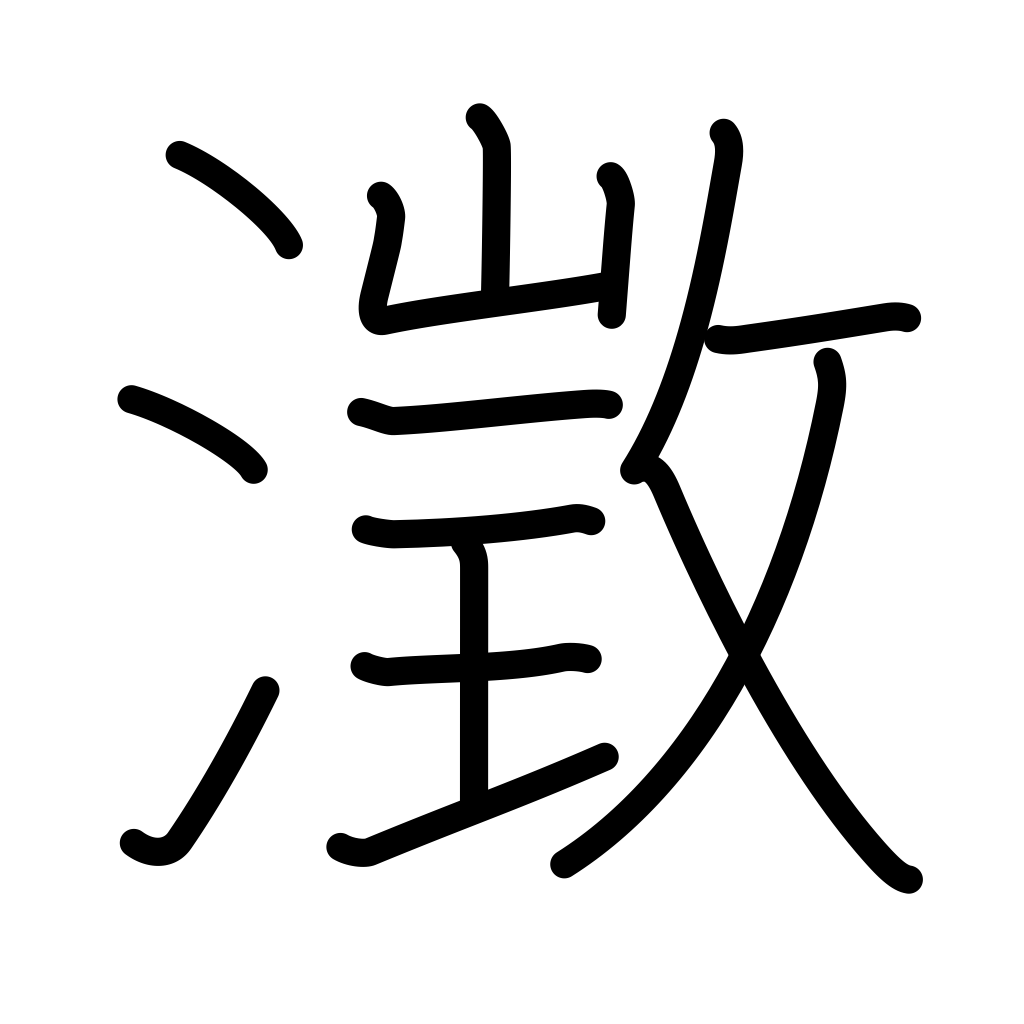
Meaning: clear and still water